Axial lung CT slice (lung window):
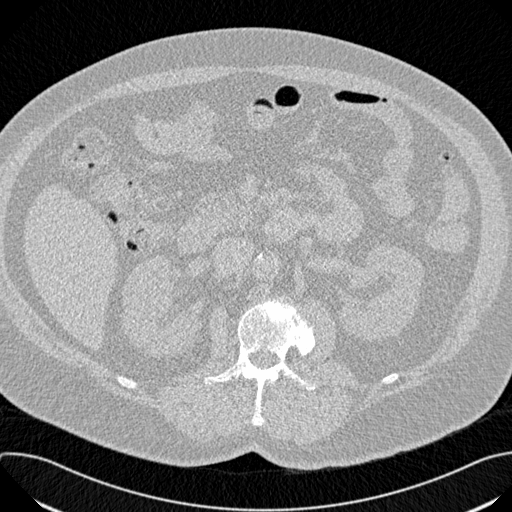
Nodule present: no